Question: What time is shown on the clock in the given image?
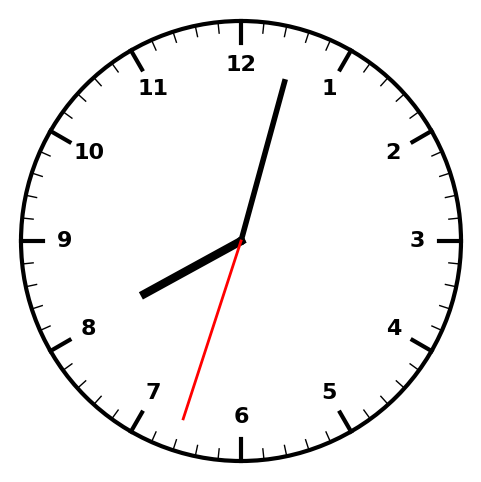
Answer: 08:02:33